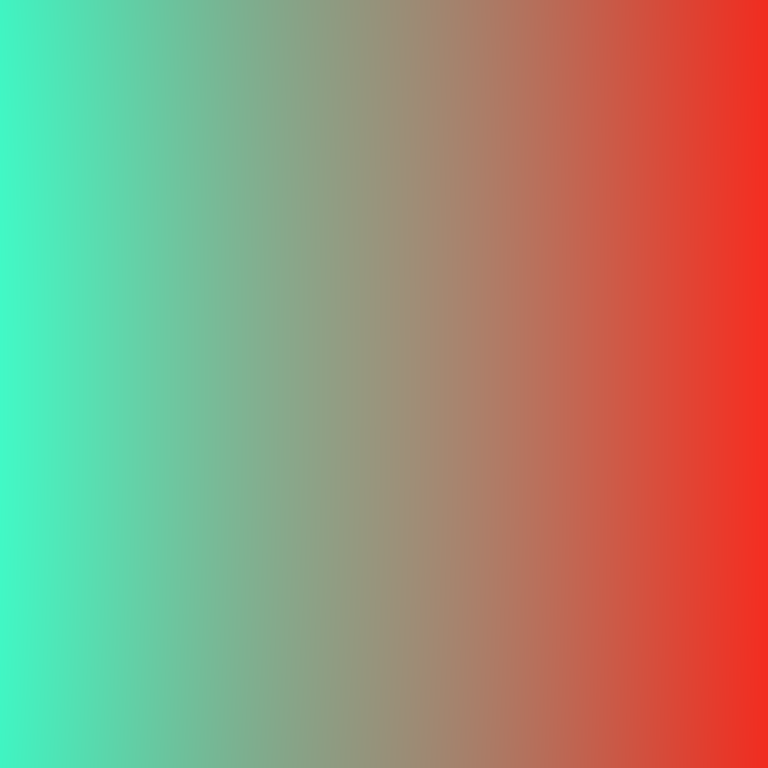
Abstract light effect, smooth gradient from teal to red, calm atmosphere, soft blend, no room, no furniture, no objects.